Interaction volume radius: 5 \u00c5
Interaction volume height: 15 \u00c5
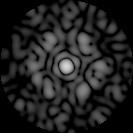
Disorder parameter: 0.7121